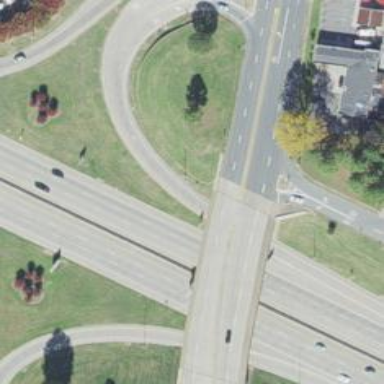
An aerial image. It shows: Secondary road featuring beam bridge.